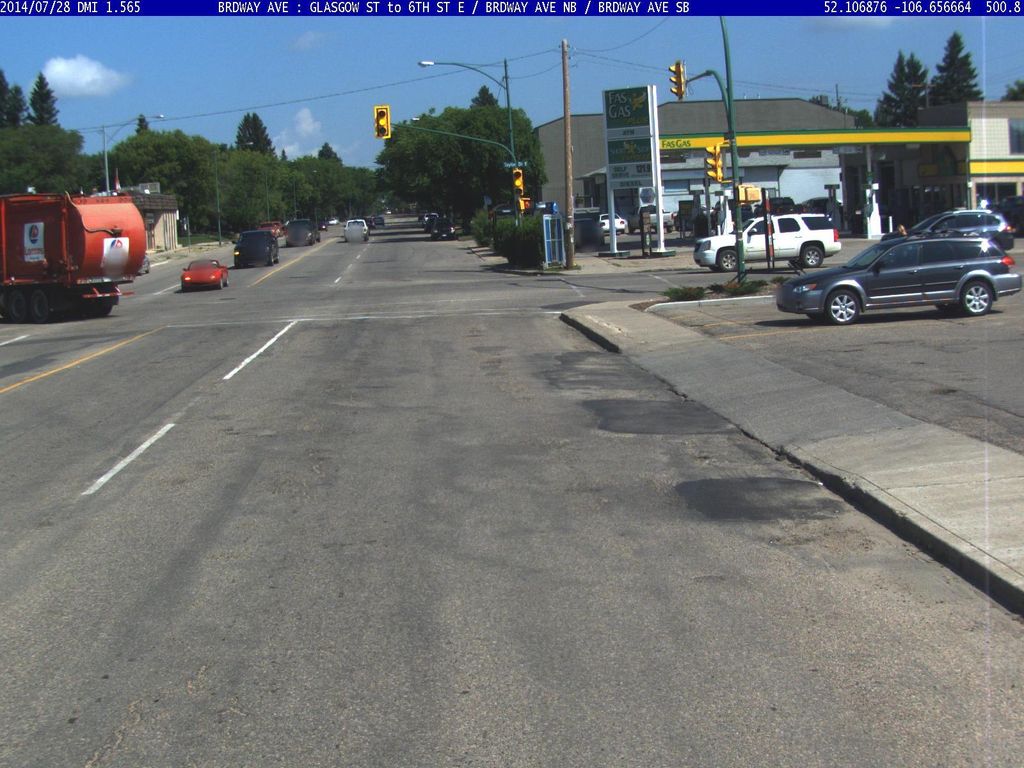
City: saskatoon